Field crop: maize
Growth stage: 1
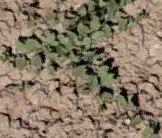
Species: convolvulus